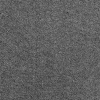
Atmospheric dust classification: dusty